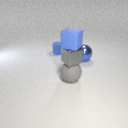
large blue metal sphere behind large gray rubber sphere